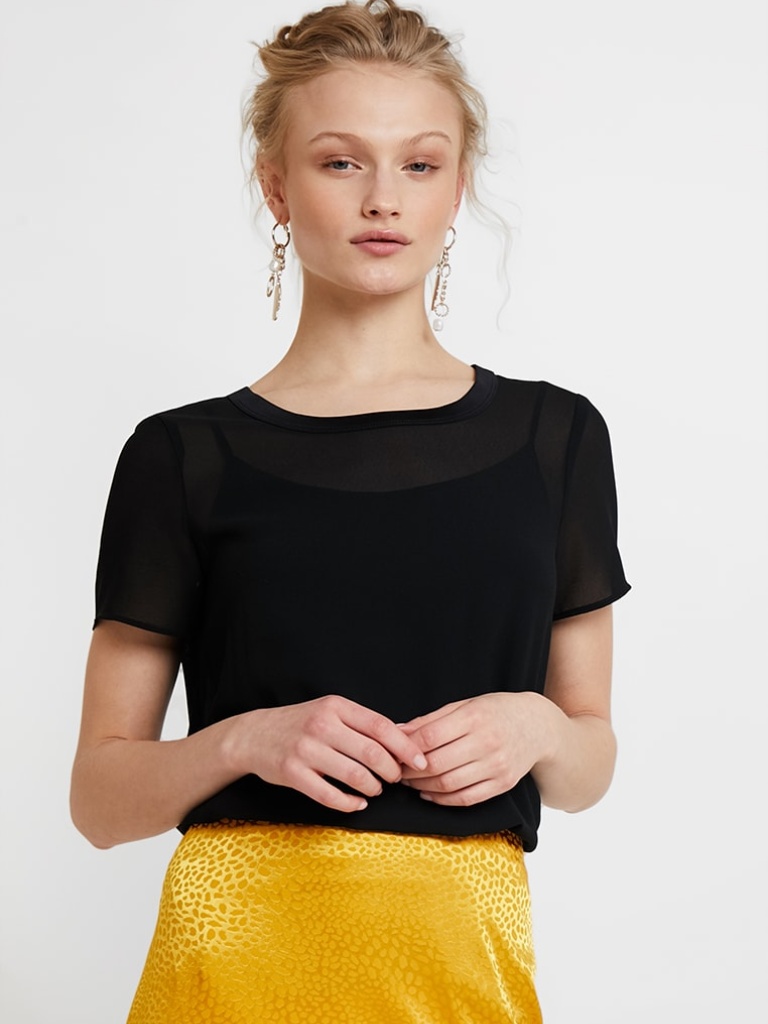
mesh relaxed short sleeve hip length Fully Tucked in crew t-shirt